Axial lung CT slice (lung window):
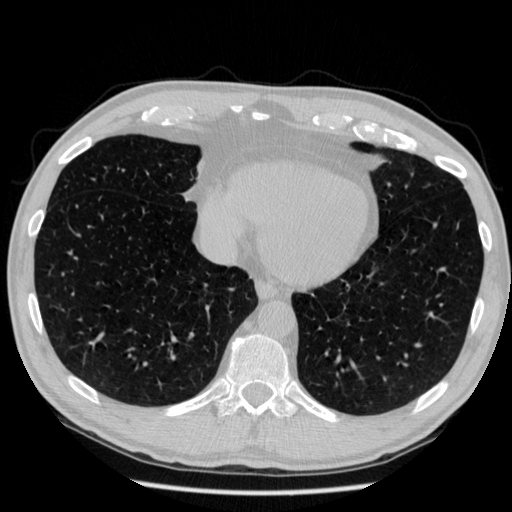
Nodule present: no